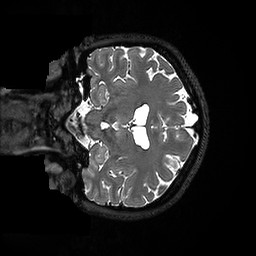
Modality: T2w
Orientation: coronal
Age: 36
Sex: female
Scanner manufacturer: ge
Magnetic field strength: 3 T
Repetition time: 3.202 s
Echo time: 0.06568 s